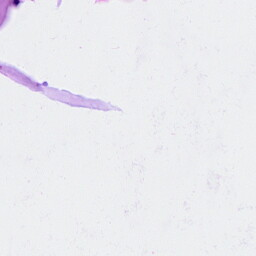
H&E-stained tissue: Breast